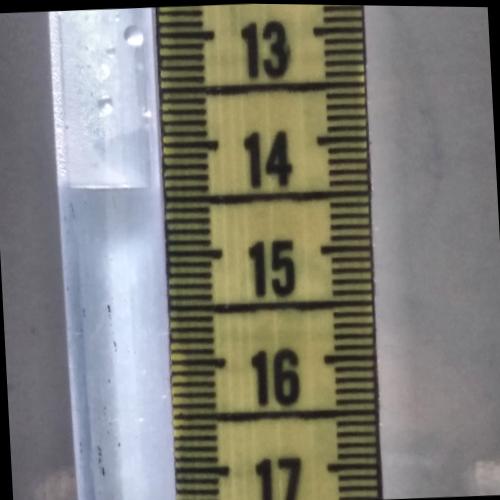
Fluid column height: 14.4 cm